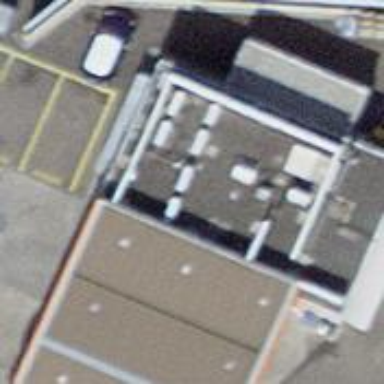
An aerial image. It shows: Convenience shop.